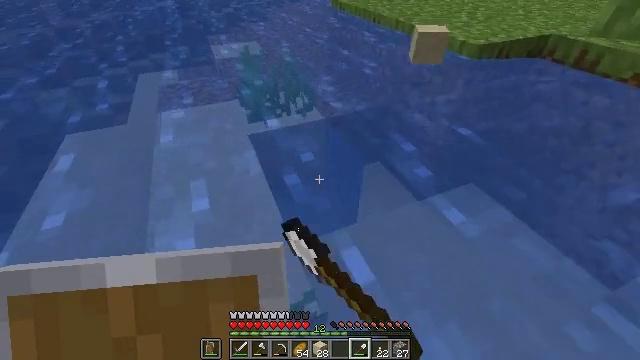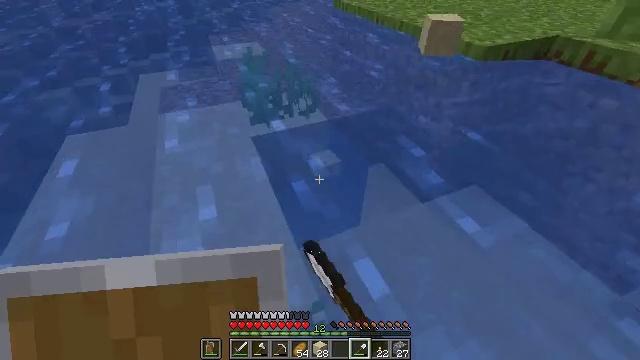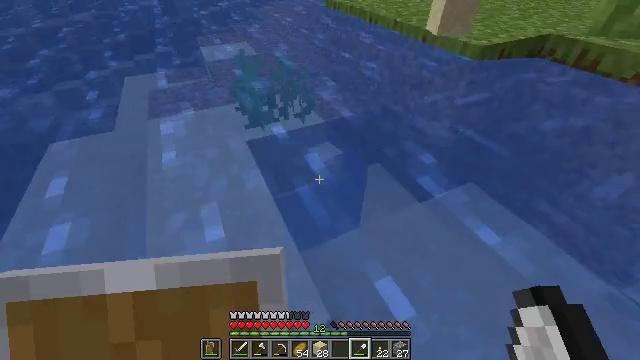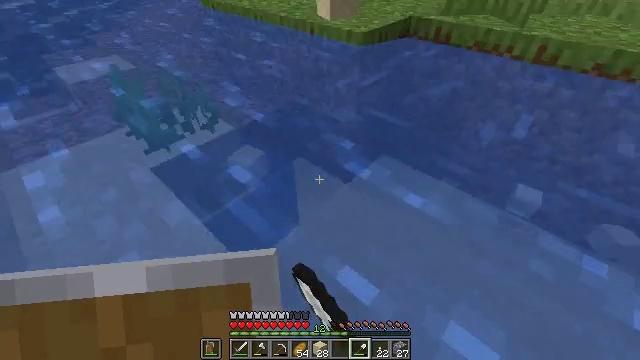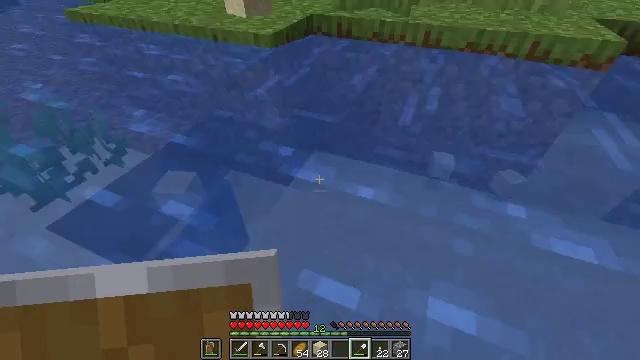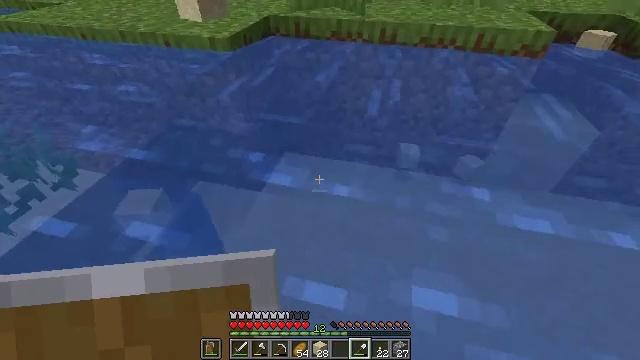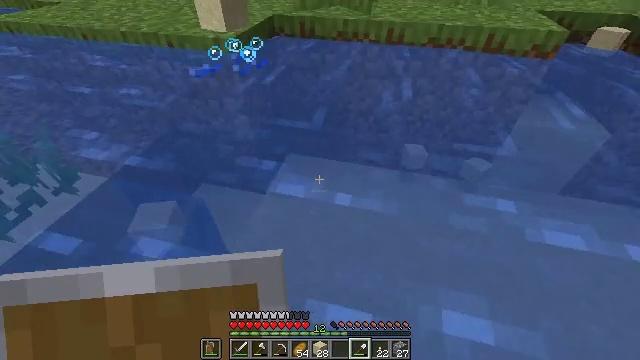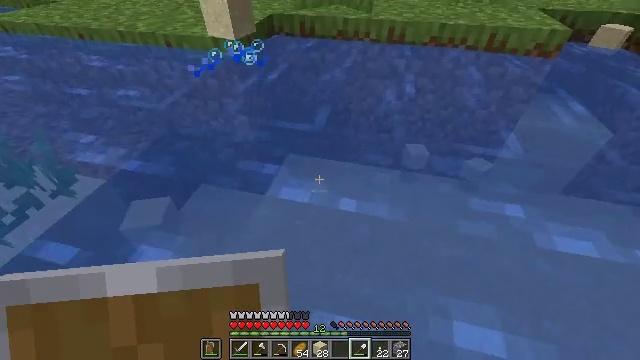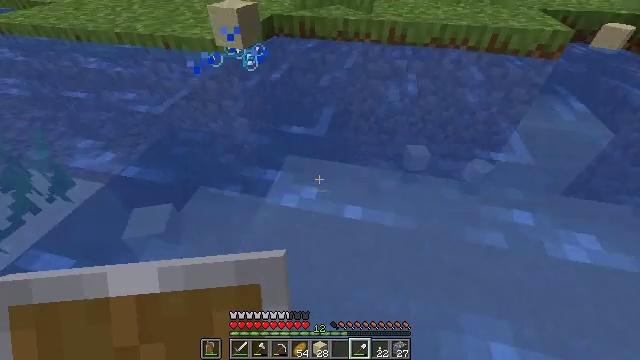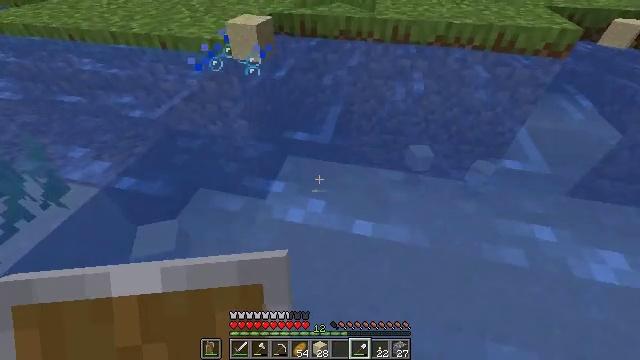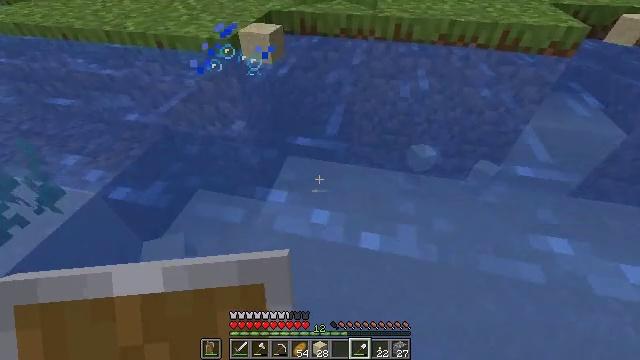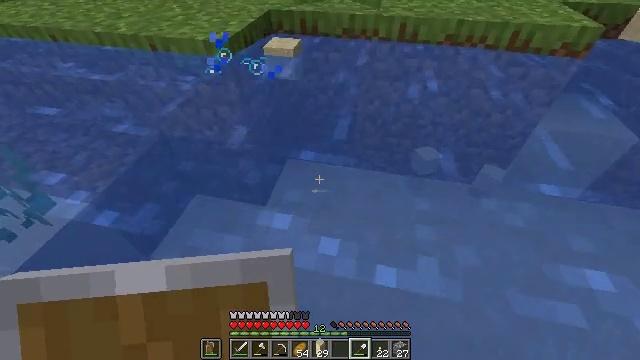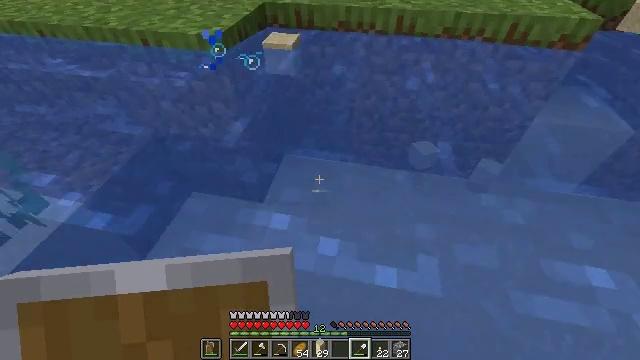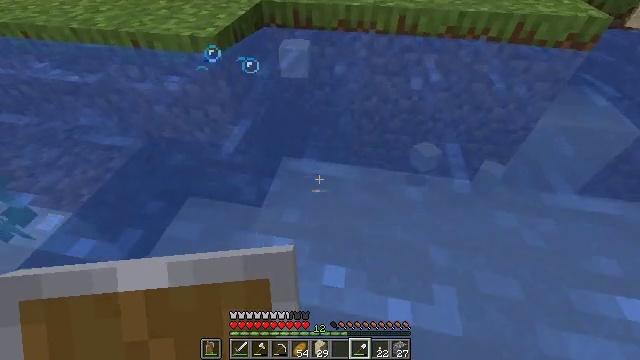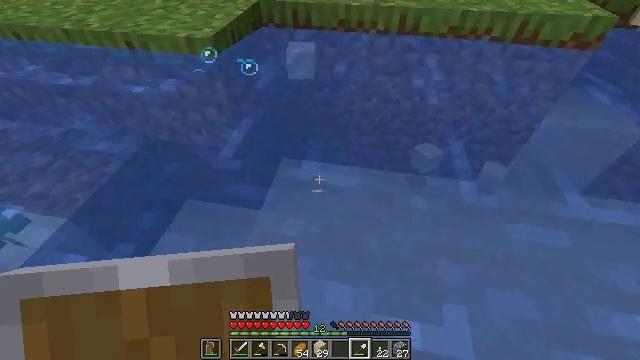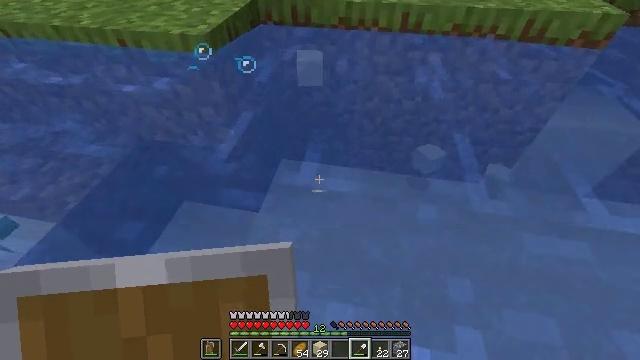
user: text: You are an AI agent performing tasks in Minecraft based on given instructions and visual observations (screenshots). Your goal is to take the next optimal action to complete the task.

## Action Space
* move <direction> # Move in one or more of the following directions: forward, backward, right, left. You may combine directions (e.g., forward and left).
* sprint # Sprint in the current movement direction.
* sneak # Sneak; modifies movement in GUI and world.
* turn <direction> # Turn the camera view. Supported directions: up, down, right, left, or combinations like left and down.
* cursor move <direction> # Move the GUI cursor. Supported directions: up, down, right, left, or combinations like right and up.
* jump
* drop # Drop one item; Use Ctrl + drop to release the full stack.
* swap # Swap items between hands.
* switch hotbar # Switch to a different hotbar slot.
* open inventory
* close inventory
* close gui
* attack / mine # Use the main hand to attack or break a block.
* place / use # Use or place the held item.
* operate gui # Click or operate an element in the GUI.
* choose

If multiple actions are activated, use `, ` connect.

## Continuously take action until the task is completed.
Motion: motion action
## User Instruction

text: Harvest sugar cane from the plant.
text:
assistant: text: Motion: move forward and move left, attack / mine
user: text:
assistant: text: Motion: move forward and move left, turn right, attack / mine
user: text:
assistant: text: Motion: move forward, turn right, attack / mine
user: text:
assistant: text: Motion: move forward, turn right
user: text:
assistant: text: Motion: move forward, turn right
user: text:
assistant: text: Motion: move forward
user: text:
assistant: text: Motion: move forward
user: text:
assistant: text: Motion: move forward
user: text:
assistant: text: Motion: move forward
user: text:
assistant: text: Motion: move forward
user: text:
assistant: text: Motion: move forward
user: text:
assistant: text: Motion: move forward, turn down
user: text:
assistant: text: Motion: move forward
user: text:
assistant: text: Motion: move forward
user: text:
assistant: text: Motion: move forward, sneak
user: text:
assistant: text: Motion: move forward, sneak
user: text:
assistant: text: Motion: move forward, sneak, turn right
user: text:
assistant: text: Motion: move forward, sneak, turn right
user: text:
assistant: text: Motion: move forward, sneak, turn right and up
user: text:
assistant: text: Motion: move forward, sneak, turn right and up
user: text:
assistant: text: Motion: move forward, sneak, turn right and up
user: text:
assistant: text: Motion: move forward, sneak, turn right and up
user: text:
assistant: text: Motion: move forward, sneak, turn right and up
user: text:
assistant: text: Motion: move forward, sneak, turn right and up
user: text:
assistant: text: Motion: move forward, turn right and up
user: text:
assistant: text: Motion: move forward, turn up
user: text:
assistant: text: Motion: move forward
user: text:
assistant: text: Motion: move forward, turn left
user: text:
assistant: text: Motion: move forward
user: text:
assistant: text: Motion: move forward, turn right